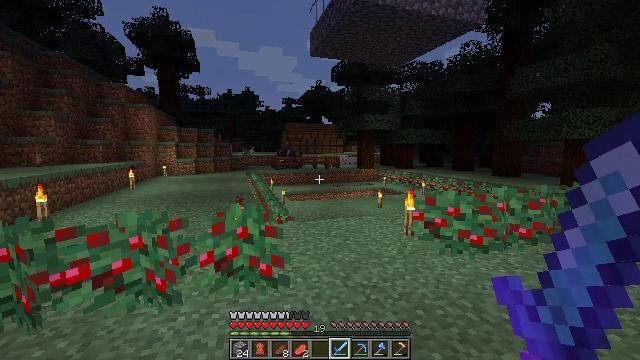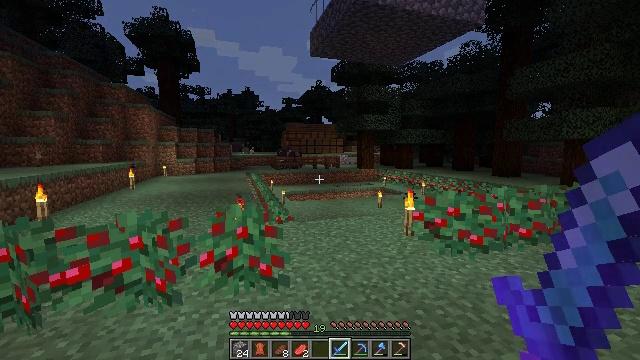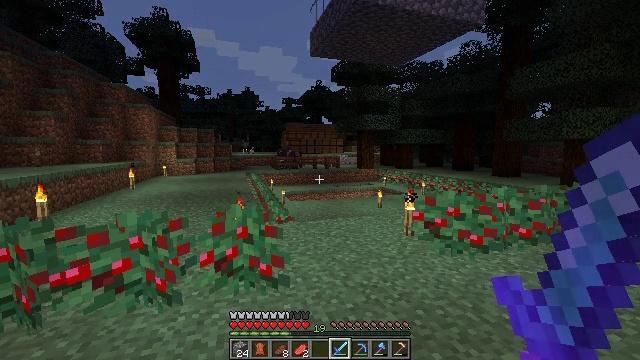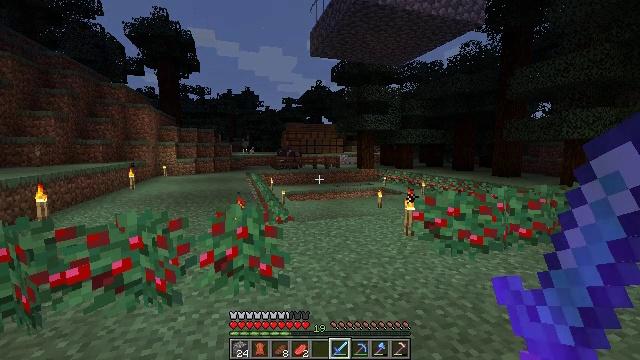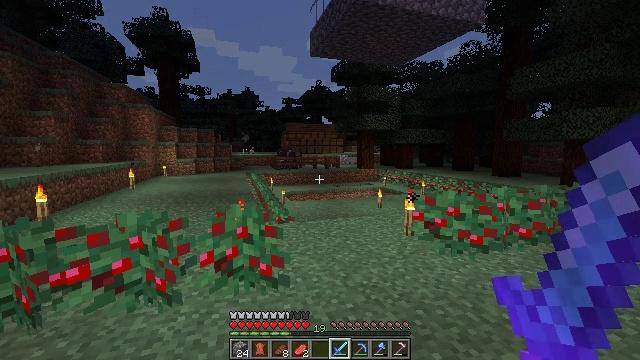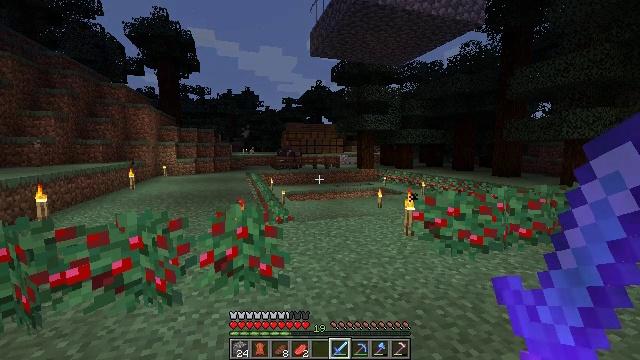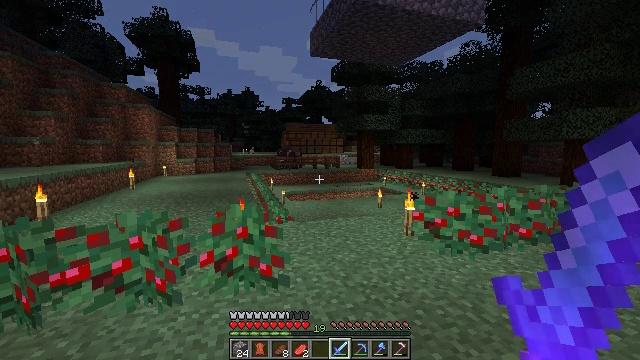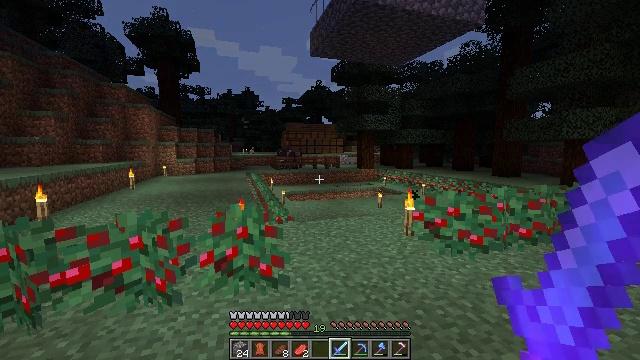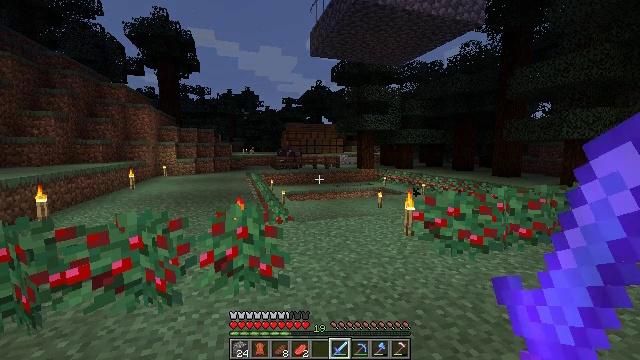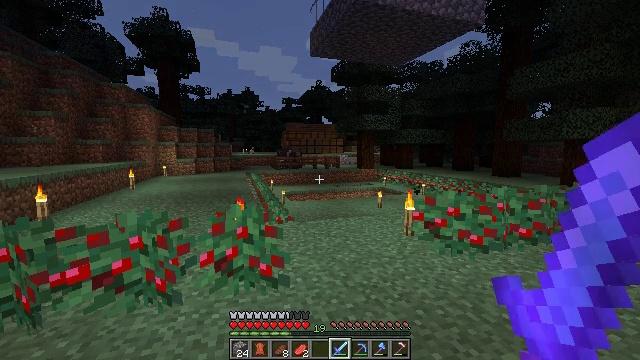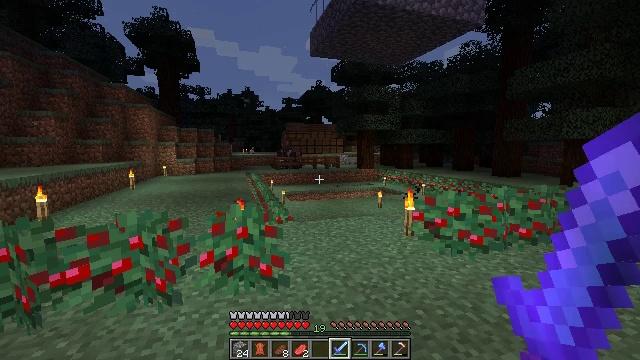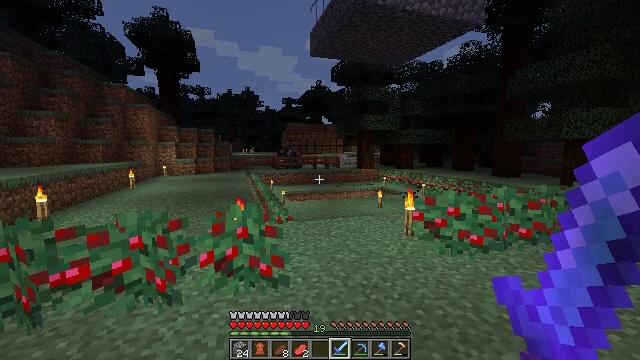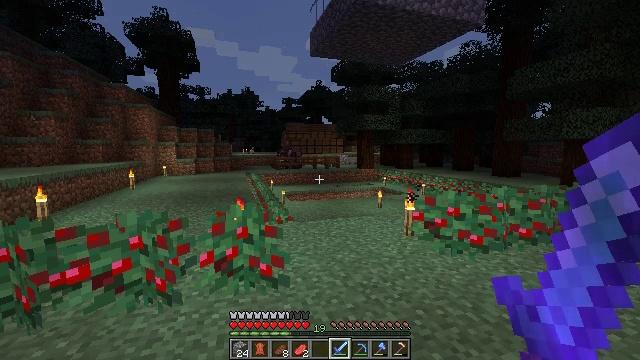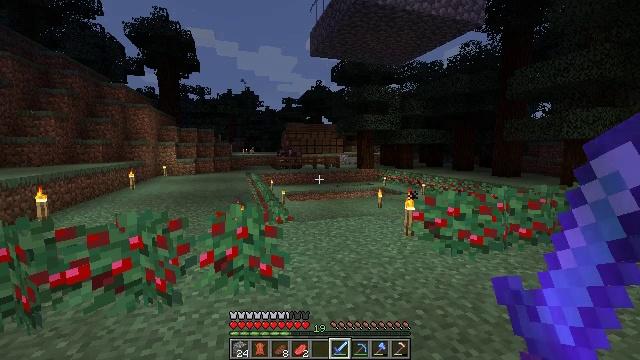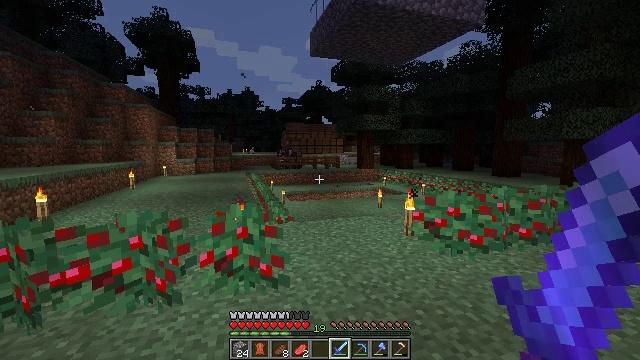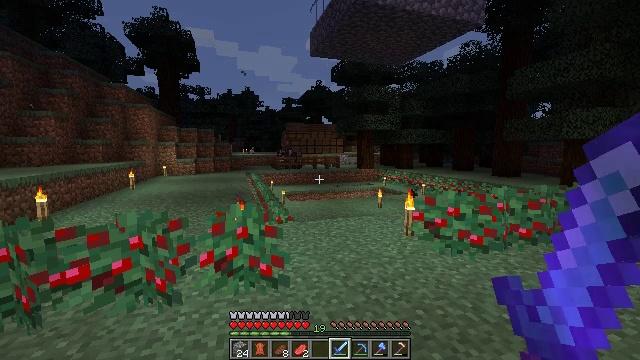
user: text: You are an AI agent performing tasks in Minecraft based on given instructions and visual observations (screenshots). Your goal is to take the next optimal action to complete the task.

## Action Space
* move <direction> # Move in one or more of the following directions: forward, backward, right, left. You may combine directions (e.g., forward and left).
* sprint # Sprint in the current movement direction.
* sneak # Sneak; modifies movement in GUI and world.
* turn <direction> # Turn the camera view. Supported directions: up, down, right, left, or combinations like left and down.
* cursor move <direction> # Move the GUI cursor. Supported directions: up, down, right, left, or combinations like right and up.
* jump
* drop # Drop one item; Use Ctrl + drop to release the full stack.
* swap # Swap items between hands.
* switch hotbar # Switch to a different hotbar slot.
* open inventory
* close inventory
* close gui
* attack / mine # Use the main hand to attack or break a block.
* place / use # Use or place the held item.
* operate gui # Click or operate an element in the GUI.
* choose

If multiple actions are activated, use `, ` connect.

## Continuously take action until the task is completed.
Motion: motion action
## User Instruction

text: Break the mature wheat plants.
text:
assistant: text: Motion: no_op
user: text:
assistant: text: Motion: no_op
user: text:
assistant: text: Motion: no_op
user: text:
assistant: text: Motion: no_op
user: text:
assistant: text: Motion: no_op
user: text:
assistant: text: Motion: no_op
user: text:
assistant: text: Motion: no_op
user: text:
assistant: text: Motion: no_op
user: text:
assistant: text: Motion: no_op
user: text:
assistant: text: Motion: no_op
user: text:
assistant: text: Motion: no_op
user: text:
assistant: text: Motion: no_op
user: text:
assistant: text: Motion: no_op
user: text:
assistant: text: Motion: no_op
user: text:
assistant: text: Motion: no_op
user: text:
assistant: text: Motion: no_op
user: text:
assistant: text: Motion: no_op
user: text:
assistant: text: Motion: no_op
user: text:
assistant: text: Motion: no_op
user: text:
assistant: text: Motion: no_op
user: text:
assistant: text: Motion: no_op
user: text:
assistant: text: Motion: no_op
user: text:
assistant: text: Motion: no_op
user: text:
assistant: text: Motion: no_op
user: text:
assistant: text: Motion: no_op
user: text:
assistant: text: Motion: no_op
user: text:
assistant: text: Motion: no_op
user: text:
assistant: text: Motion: no_op
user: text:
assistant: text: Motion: no_op
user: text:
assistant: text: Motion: no_op